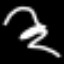
Label: squiggle